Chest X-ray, AP view. Patient: 56 years old, sex F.
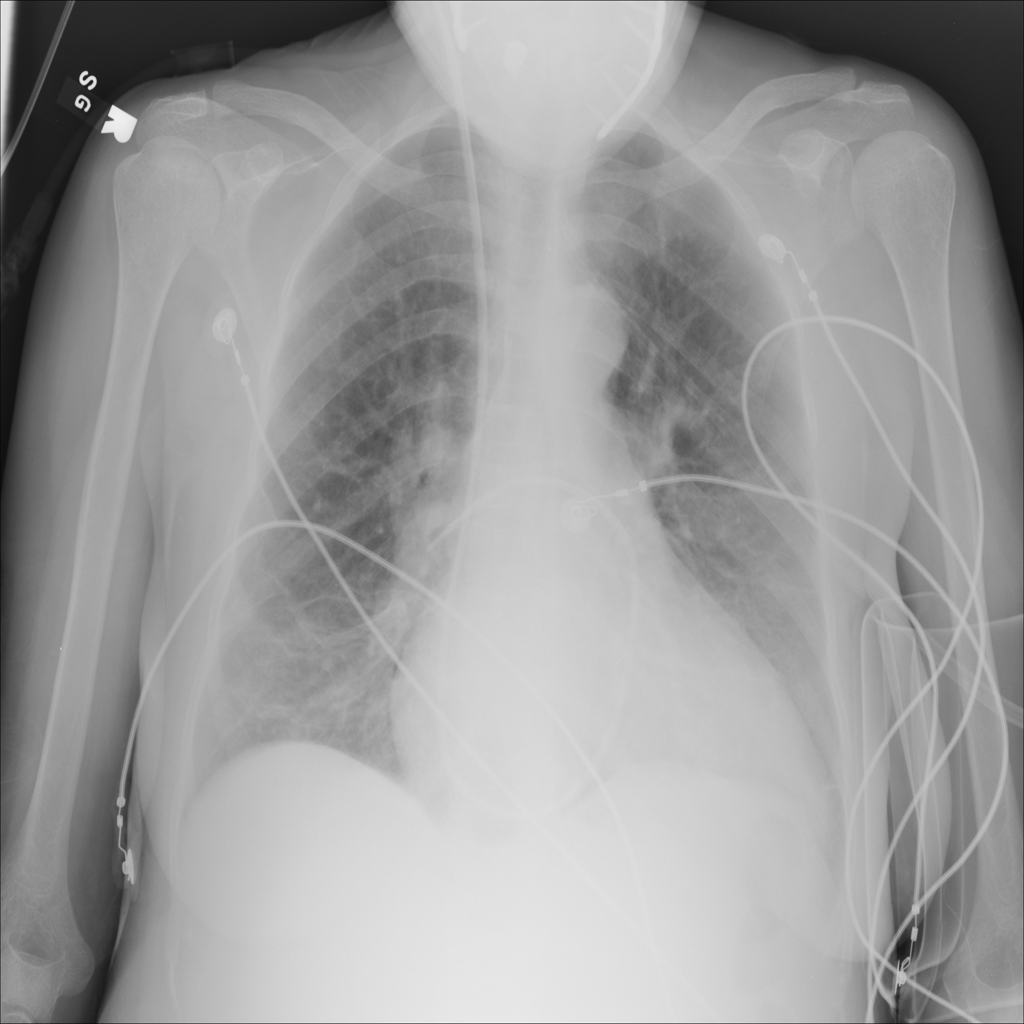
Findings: No Finding